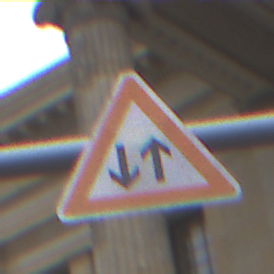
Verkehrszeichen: Gegenverkehr
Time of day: Midday
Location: Outdoor (Urban)
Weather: Overcast
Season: NotSpecified
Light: Natural